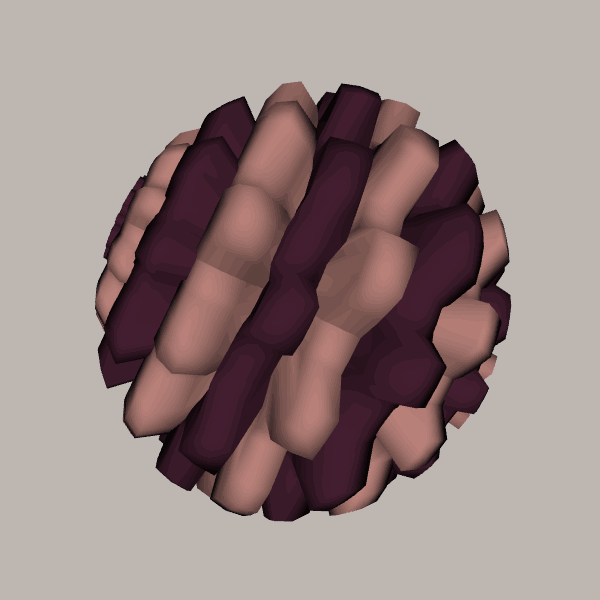
Background: light